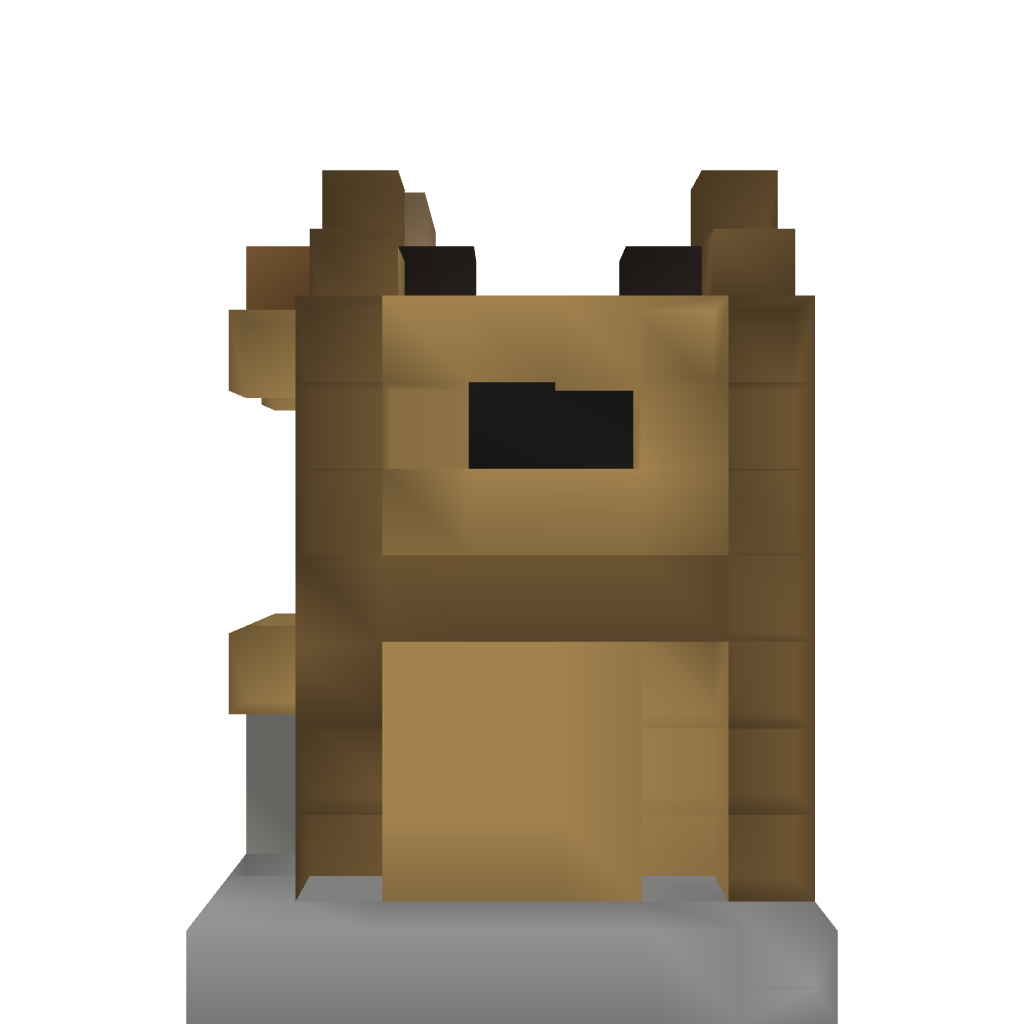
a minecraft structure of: Special Shop